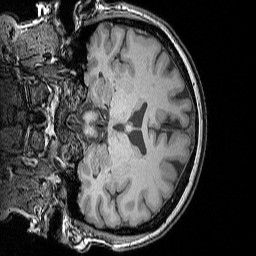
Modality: T1w
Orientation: coronal
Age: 48
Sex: female
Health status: ill
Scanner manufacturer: siemens
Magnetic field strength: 3 T
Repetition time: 1.75 s
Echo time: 0.00418 s